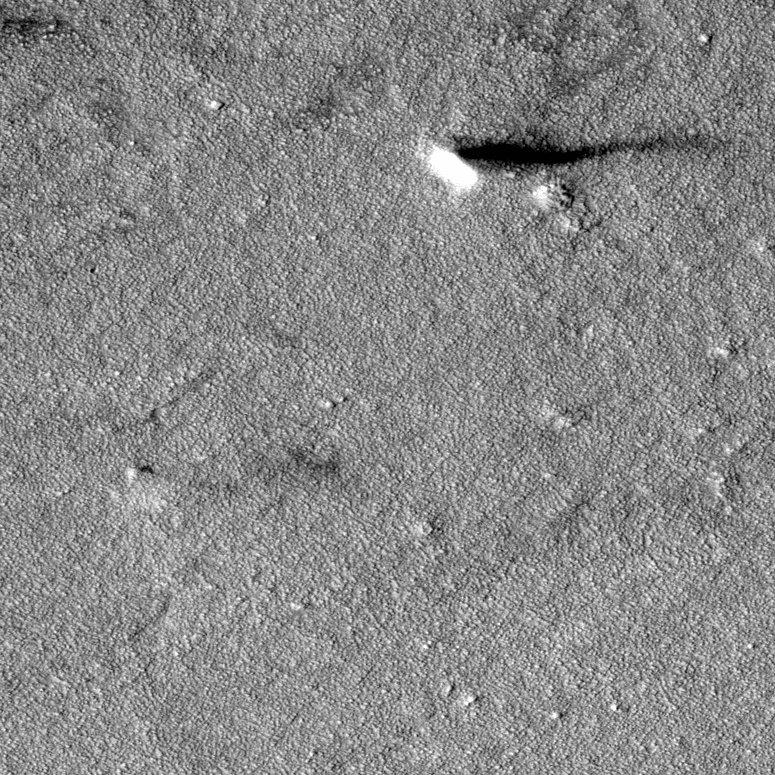
Label: dustdevil